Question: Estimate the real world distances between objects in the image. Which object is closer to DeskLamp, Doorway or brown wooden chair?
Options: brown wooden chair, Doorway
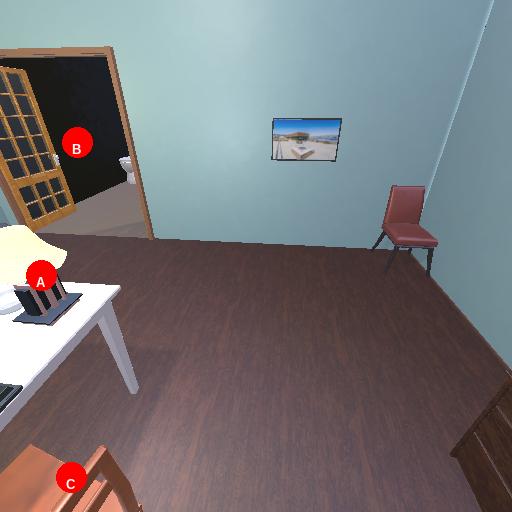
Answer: brown wooden chair